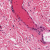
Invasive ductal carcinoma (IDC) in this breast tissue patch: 0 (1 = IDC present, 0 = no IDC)